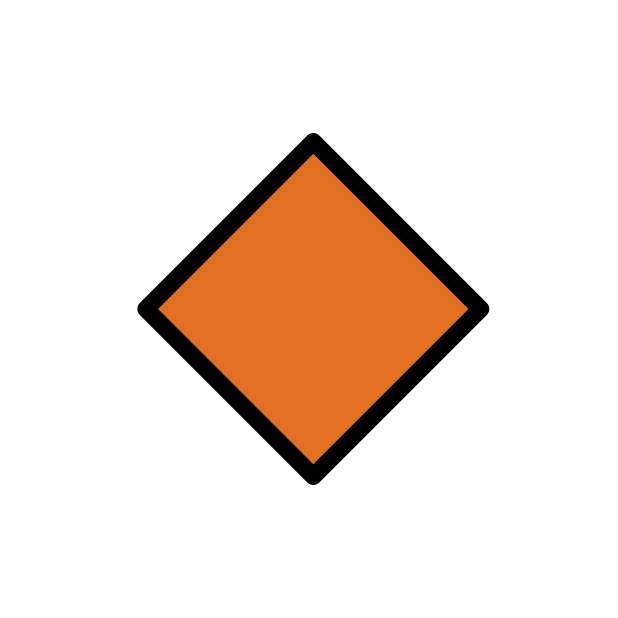
small orange diamond